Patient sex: F
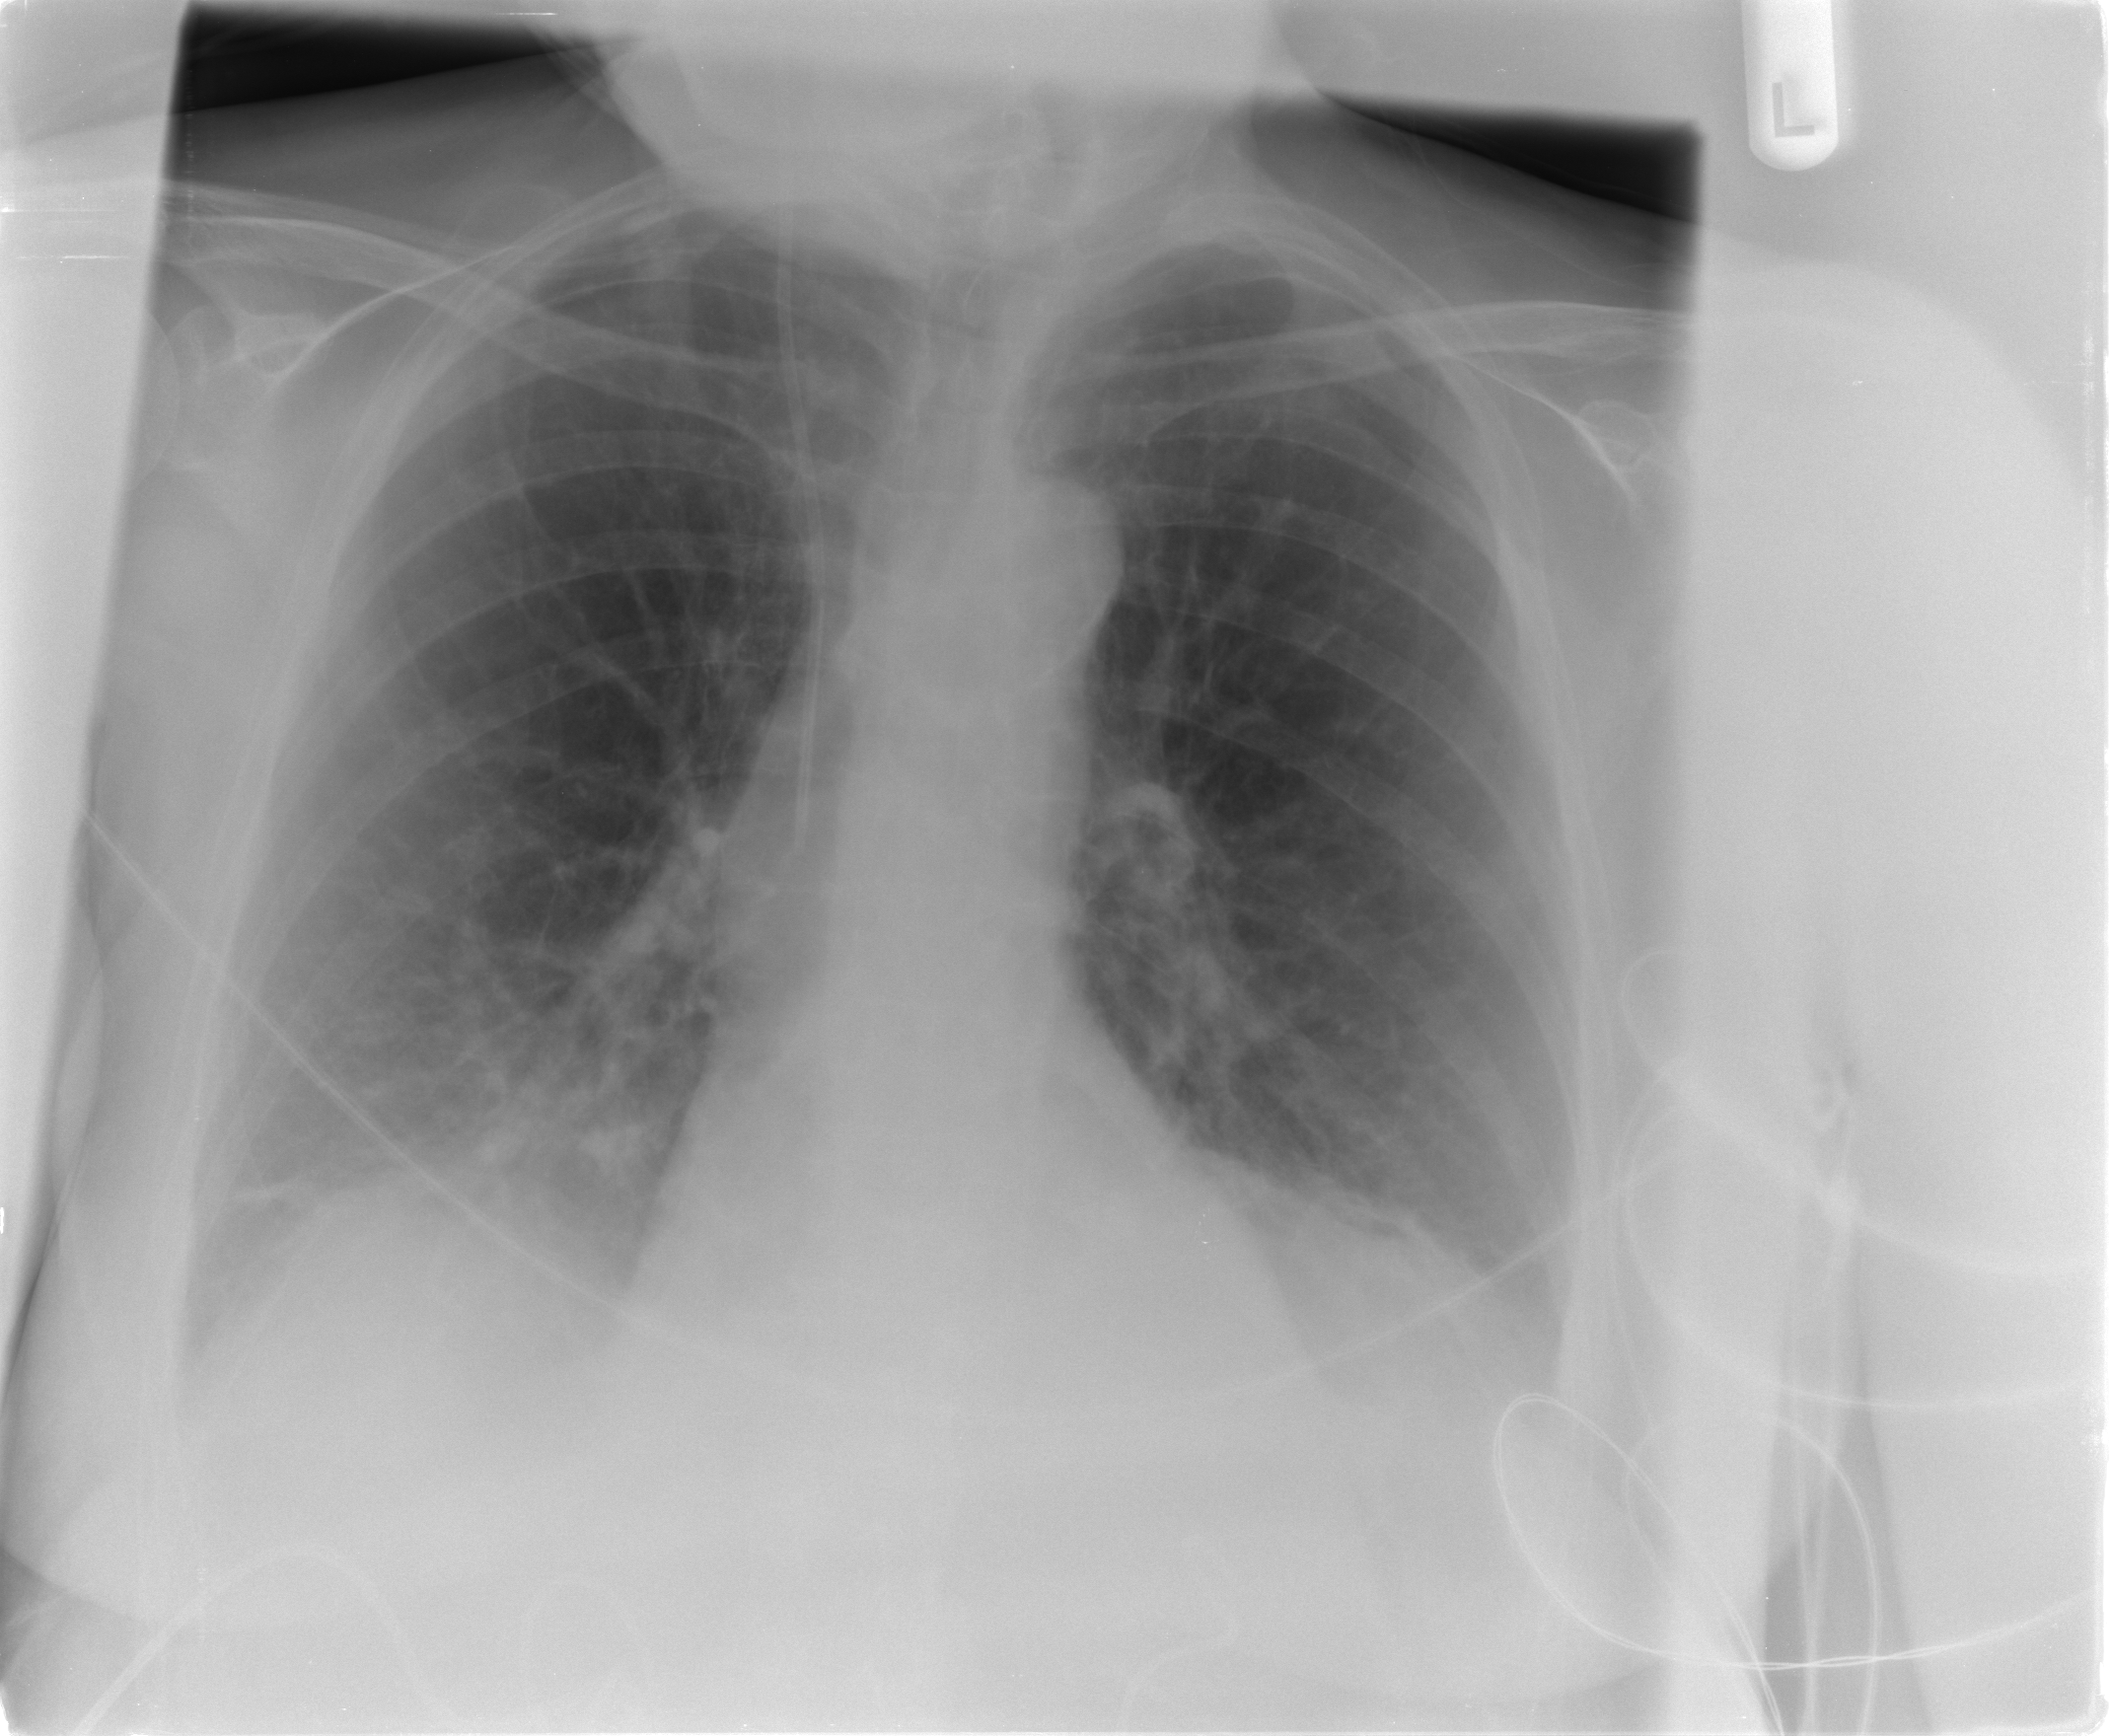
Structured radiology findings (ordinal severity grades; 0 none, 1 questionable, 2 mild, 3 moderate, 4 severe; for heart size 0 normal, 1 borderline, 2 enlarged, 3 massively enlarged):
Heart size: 0
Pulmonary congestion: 0
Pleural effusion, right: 1
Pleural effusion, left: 0
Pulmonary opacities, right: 1
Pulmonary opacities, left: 0
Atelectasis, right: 2
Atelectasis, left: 0